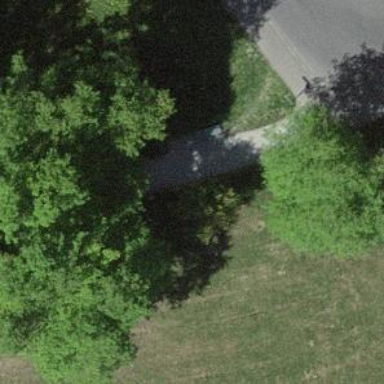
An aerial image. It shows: Bench for seating.